Question: I'd like to learn how to use some kind of collection separator, such as in this example from Interface Builder:

I haven't seen anything about these online, but I don't think I'm searching with the right keywords. Can someone point me in a direction?
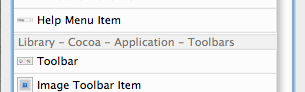
Answer: Your example from Interface Builder is actually no real separator, it's just a custom NSCell.
Real separators, like available on the iPhone, always stay on top until the whole subgroup has been scrolled through. I hope you understand what i mean :)
To accomplish this, just create a custom cell. Make the cell look like this 'separator' and insert it at the appropriate index.
This might help understanding custom cells:
<URL>